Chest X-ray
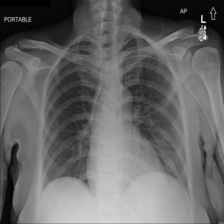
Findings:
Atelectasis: negative
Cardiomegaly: negative
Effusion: negative
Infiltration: negative
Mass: negative
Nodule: negative
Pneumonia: negative
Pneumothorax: negative
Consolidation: negative
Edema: negative
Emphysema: negative
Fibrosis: negative
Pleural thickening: negative
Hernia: negative